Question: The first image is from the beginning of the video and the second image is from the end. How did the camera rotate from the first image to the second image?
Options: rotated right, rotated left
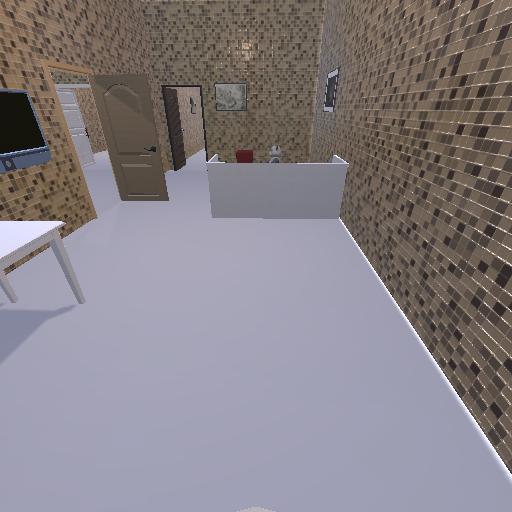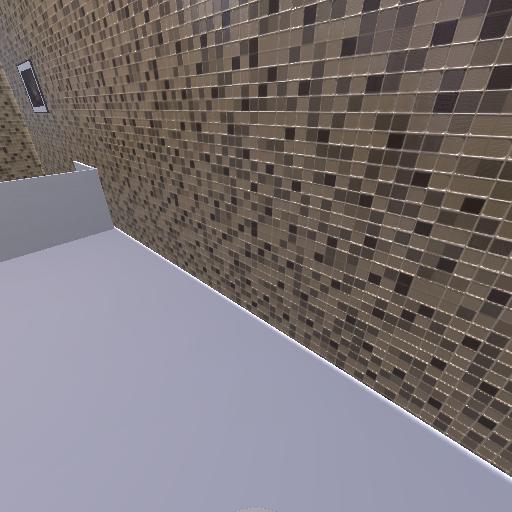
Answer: rotated right